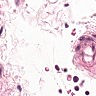
Metastatic tissue present: no